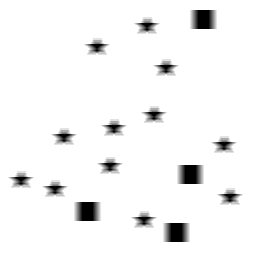
Squares: 4
Triangles: 0
Stars: 12
Total shapes: 16